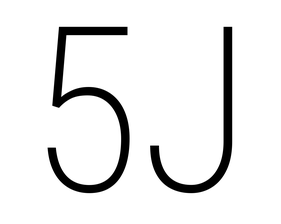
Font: Roboto_Condensed_ExtraLight